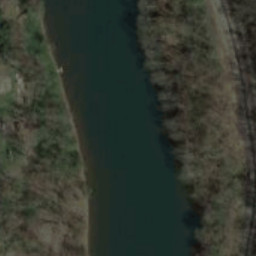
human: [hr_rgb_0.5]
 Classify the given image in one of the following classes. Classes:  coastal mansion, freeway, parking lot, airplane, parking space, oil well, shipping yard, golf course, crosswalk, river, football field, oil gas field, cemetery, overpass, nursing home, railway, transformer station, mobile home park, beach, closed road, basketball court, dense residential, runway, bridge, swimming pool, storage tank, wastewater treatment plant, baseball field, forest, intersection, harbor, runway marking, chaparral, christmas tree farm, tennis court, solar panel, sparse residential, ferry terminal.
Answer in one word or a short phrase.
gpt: river